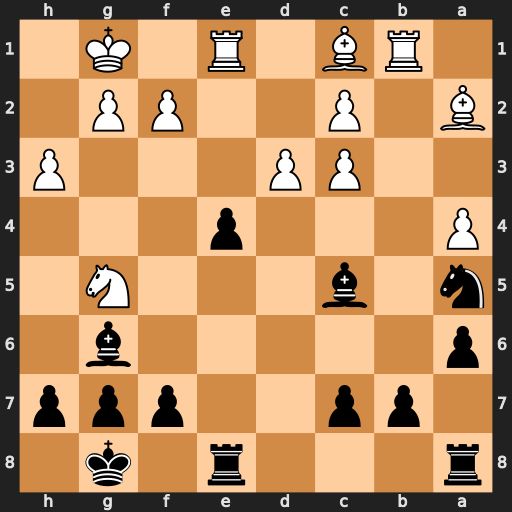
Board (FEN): r3r1k1/1pp2ppp/p5b1/n1b3N1/P3p3/2PP3P/B1P2PP1/1RB1R1K1
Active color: b
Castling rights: -
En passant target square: -
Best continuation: exd3 Rxe8+ Rxe8